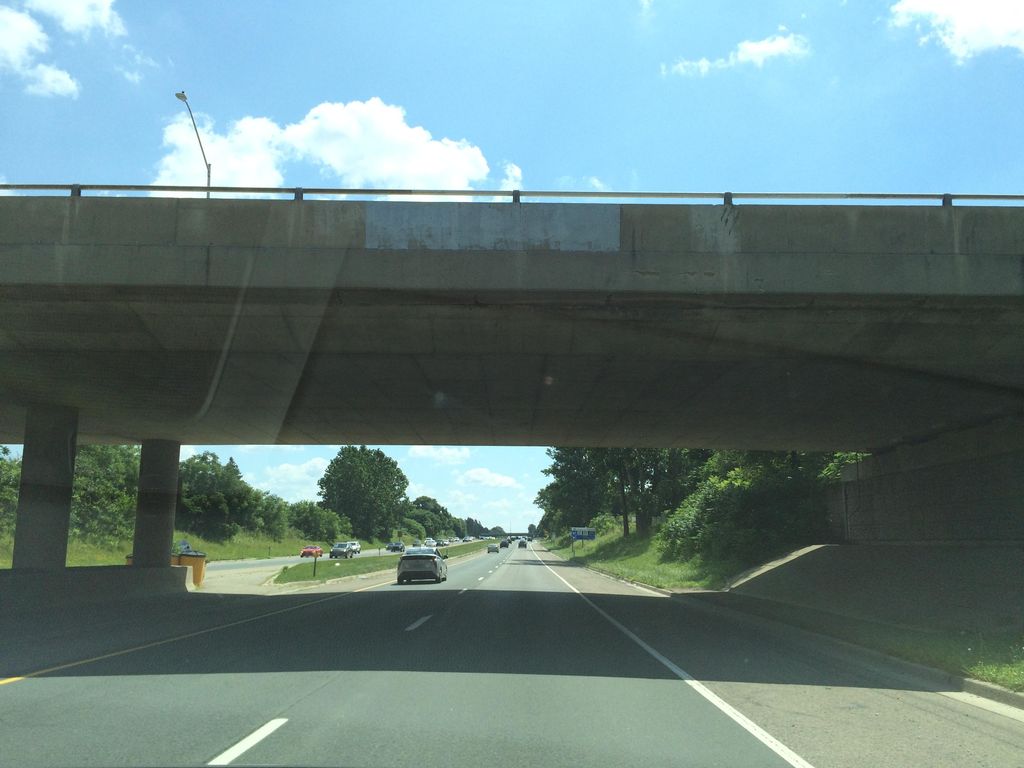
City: hamilton